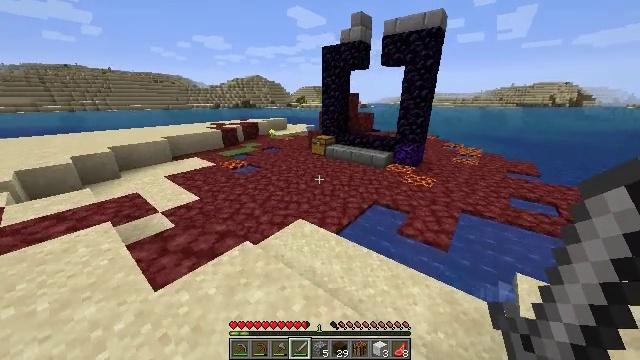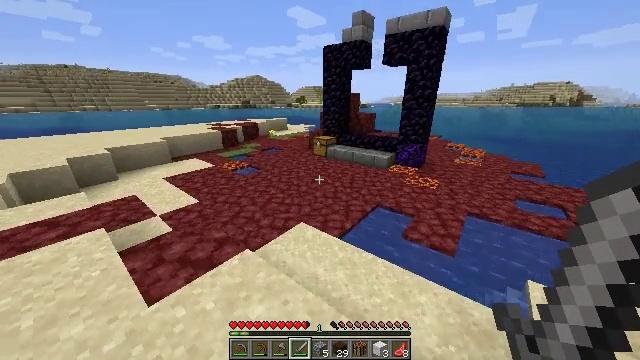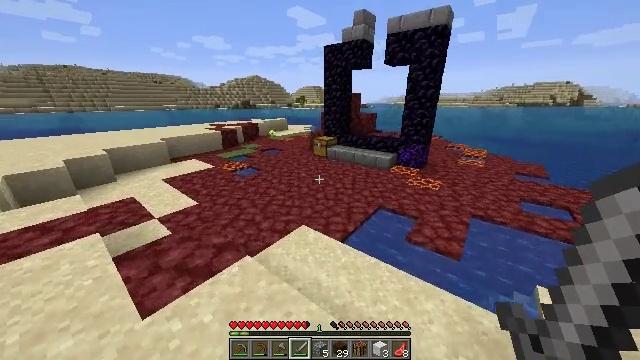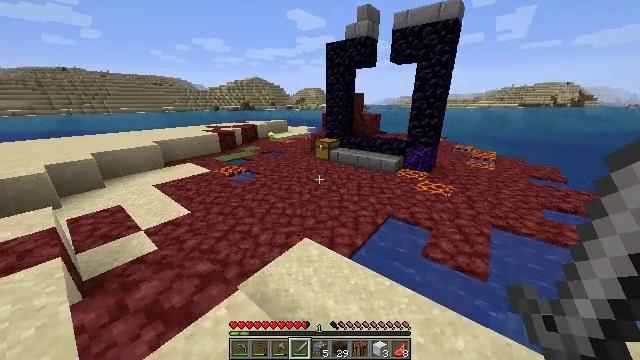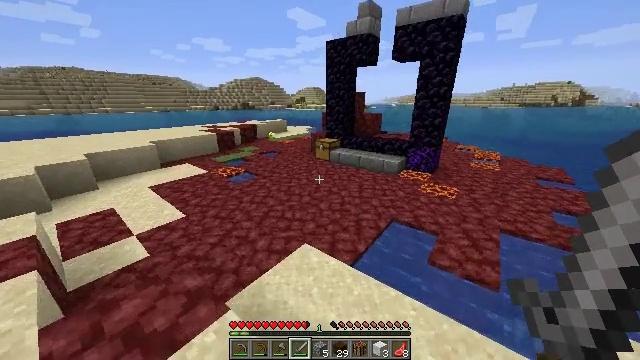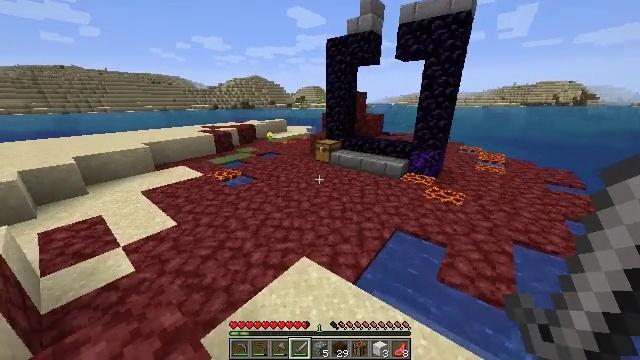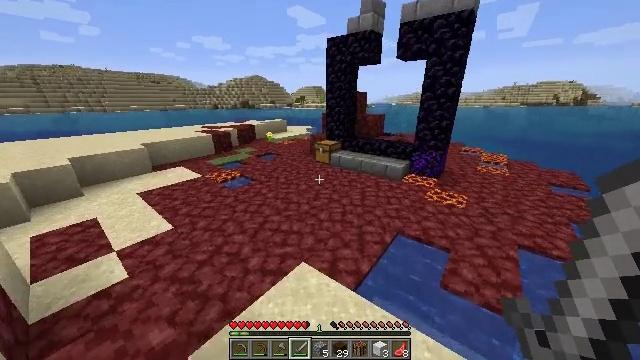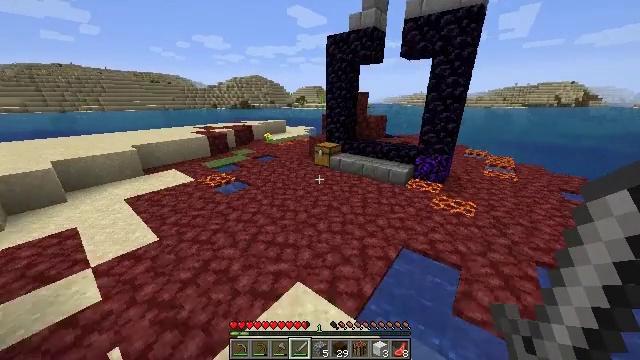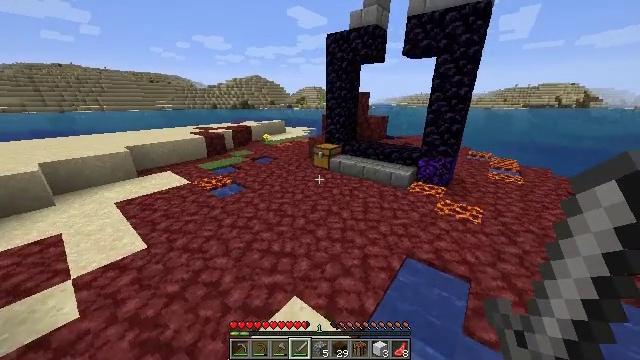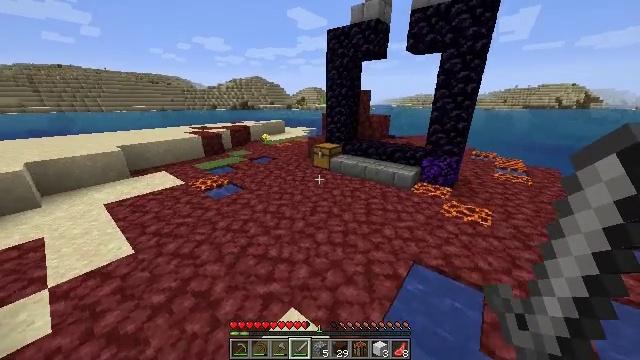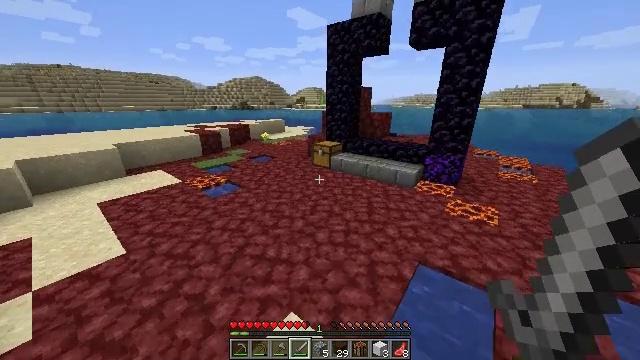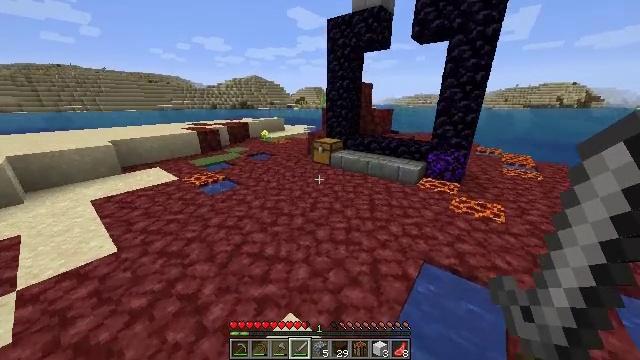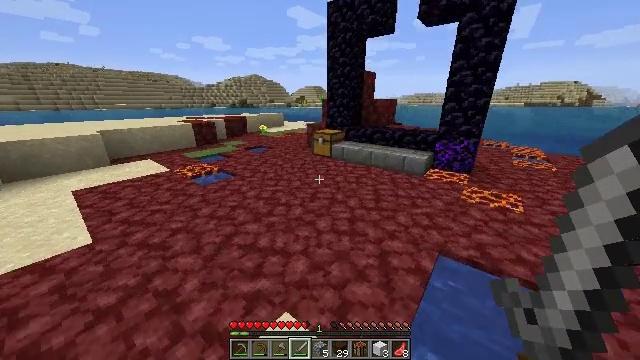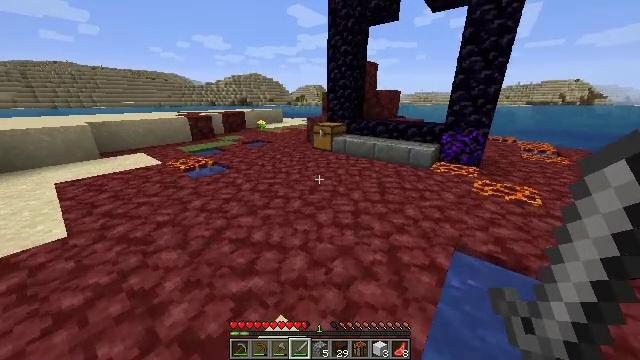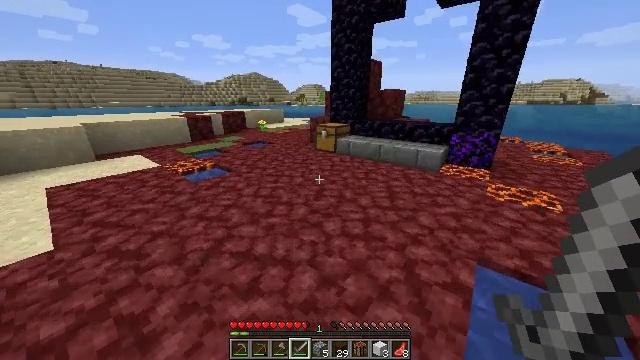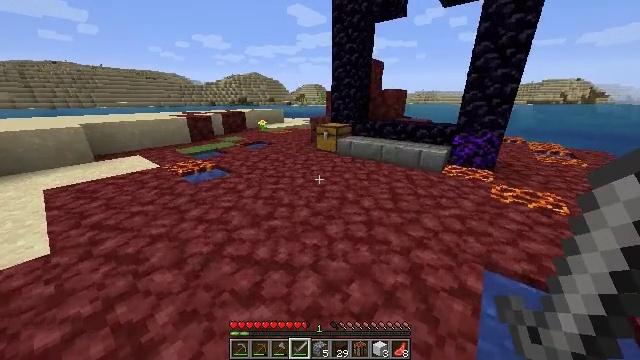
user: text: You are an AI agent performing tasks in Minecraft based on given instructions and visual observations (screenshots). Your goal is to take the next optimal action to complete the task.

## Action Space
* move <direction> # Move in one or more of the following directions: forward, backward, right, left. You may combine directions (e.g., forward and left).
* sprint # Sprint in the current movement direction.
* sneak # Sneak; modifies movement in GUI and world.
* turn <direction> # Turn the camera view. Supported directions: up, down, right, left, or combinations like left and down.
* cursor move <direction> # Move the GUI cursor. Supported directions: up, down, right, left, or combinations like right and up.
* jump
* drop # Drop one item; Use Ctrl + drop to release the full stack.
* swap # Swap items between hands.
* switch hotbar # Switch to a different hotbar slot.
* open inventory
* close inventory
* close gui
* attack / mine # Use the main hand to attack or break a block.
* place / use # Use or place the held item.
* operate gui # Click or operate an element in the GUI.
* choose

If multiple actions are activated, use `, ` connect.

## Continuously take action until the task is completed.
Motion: motion action
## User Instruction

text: Dig up some sand.
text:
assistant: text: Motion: move forward, sprint
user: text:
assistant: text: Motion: move forward, sprint
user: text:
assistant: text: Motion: move forward, sprint
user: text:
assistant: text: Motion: move forward, sprint
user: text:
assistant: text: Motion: move forward, sprint
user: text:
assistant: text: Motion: move forward, sprint
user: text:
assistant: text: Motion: move forward, sprint
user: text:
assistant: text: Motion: move forward, sprint
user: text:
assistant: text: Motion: move forward, sprint
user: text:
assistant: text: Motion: move forward, sprint
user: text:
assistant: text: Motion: move forward, sprint
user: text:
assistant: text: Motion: move forward, sprint
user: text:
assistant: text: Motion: move forward and move left, sprint
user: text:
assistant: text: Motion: move forward and move left, sprint
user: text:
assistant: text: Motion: move forward and move left, sprint
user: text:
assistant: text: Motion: move forward and move left, sprint
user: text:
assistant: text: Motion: move forward and move left, sprint
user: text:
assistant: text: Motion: move forward, sprint
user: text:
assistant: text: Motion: move forward, sprint
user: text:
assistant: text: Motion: move forward, sprint
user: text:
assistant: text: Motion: move forward, sprint
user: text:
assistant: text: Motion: move forward, sprint
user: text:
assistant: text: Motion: move forward, sprint, turn right and down
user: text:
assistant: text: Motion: move forward, sprint
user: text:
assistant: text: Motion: move forward, sprint
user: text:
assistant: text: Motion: move forward, sprint
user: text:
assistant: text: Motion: move forward, sprint, turn right
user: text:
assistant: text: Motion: move forward, sprint
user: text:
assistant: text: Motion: move forward, sprint, turn right
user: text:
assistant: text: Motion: move forward, sprint, turn right and down